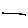
Label: line